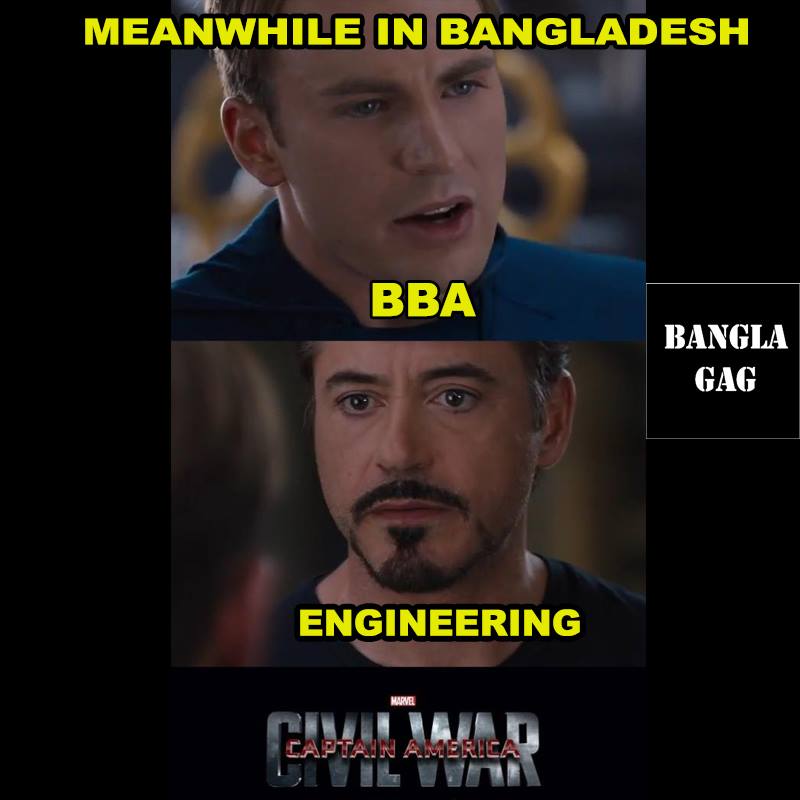
Caption: MEANWHILE IN BANGLADESH    BBA    ENGINEERING     CIVIL WAR
Label: hate